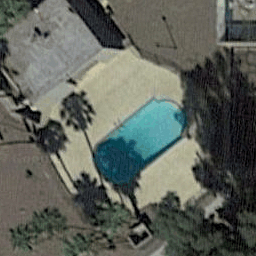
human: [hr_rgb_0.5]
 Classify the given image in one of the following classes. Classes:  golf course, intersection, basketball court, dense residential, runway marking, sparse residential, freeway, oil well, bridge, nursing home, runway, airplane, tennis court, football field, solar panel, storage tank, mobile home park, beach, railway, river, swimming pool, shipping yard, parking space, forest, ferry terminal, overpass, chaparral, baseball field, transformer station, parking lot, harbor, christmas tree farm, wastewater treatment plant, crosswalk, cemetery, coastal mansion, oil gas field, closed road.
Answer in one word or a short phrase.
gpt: swimming pool